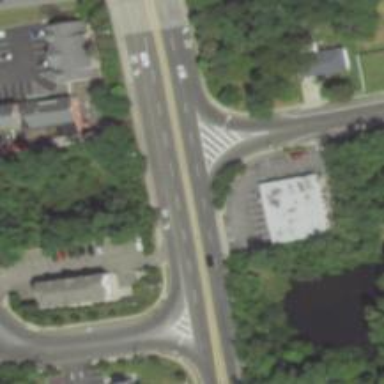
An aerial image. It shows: Secondary road intersecting in cloverleaf junction.